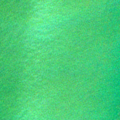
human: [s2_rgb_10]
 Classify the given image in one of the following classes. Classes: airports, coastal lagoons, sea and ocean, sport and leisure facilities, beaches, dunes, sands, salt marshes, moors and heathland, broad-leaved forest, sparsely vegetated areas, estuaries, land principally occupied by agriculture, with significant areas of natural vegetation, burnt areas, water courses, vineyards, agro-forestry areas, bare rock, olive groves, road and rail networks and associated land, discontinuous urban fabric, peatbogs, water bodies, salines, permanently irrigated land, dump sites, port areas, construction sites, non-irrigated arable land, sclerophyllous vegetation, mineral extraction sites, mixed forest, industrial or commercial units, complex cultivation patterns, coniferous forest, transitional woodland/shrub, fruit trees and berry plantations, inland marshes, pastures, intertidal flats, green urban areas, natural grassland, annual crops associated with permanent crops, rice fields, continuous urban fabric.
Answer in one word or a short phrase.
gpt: sea and ocean